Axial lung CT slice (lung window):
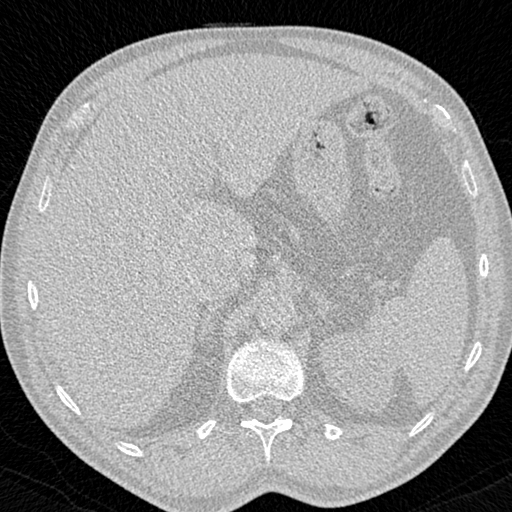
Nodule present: no